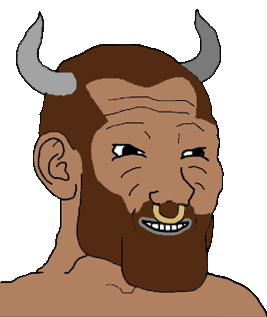
Label: 5_Grey_Chad